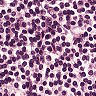
Metastatic tissue present: no